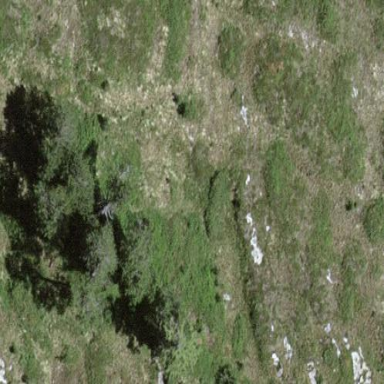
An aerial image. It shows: Area covered in scrub vegetation.